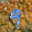
Label: 9